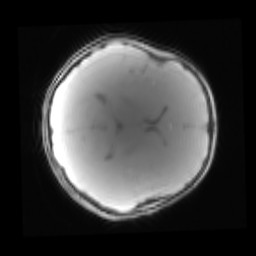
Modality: PDw
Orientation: axial
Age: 9
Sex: female
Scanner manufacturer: siemens
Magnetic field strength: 3 T
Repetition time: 0.25 s
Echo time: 0.00103 s